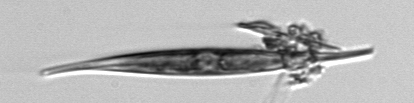
Label: Pleurosigma